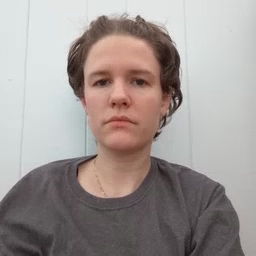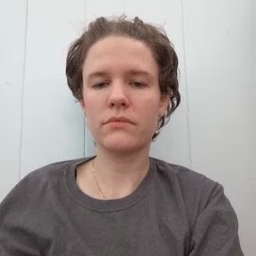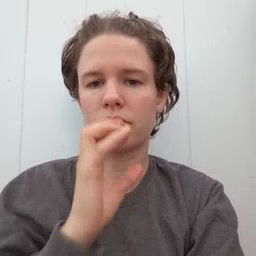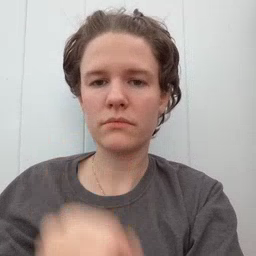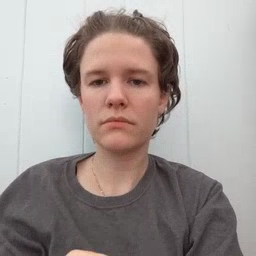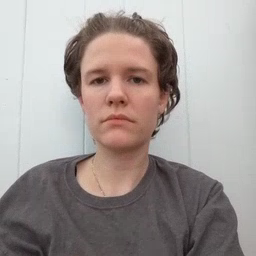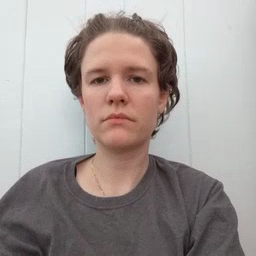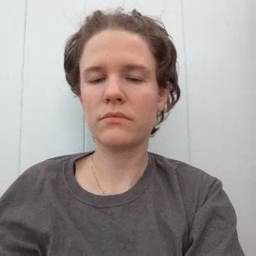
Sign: old